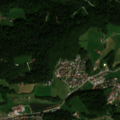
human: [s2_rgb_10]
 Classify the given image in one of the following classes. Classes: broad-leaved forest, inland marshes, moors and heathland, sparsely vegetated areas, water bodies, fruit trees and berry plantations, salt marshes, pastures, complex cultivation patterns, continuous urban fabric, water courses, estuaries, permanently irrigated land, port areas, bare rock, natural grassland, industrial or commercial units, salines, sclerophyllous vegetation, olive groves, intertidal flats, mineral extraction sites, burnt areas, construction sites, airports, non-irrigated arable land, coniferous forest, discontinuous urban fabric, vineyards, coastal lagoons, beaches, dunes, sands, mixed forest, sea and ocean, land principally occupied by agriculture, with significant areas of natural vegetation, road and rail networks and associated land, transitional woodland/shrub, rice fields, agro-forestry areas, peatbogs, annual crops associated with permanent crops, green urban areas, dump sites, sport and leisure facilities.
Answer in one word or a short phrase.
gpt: discontinuous urban fabric, non-irrigated arable land, pastures, mixed forest